Question: How do you show a 'NSWindow' from the toolbar, like the 'NSOpenPanel' in the picture below?

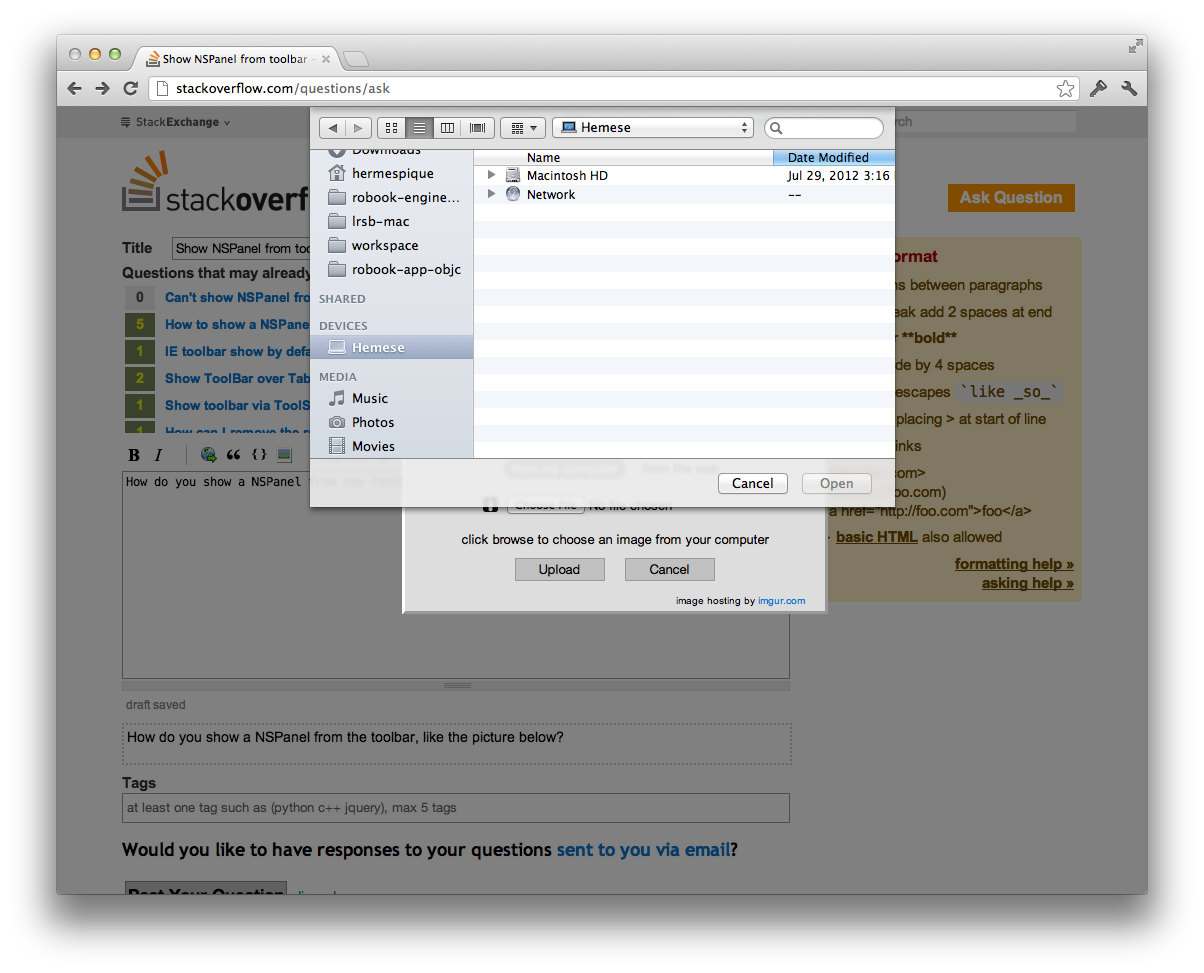
Answer: Uncheck from the window properties in the NIB file and then use <URL>:
'''
[NSApp beginSheet:sheetWindow
modalForWindow:mainWindow
modalDelegate:self
didEndSelector:@selector(sheetDidEnd:returnCode:contextInfo:)
contextInfo:NULL];
'''
Additionally, 'NSSavePanel' provides <URL> as a convenience method:
'''
[savePanel beginSheetModalForWindow:mainWindow completionHandler:^(NSInteger result) {
if (result != NSFileHandlingPanelOKButton) return;
// Do something
}];
'''